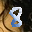
Label: 8